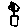
Label: flower